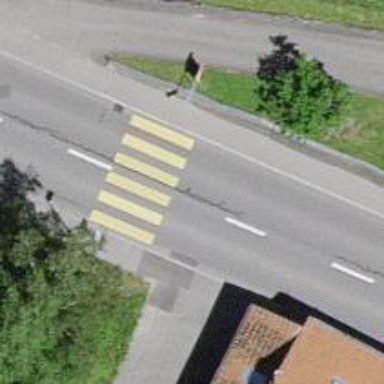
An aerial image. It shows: Marked road crossing.